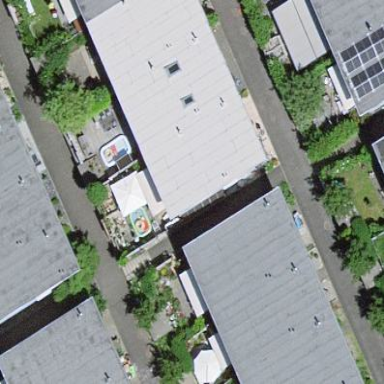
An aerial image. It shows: Residential building with skillion roof shape.